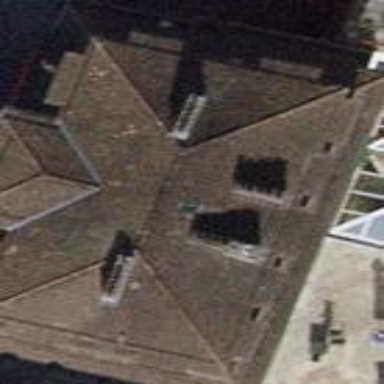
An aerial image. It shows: Building with mansard roof design.